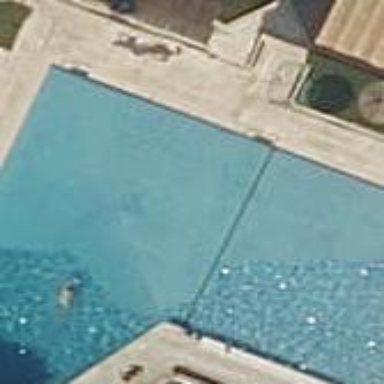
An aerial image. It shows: Swimming pool located in leisure land.